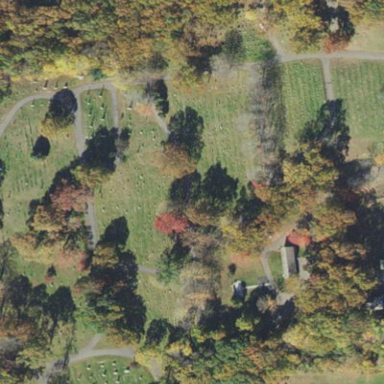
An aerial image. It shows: Cemetery area categorized as "Cemetery".